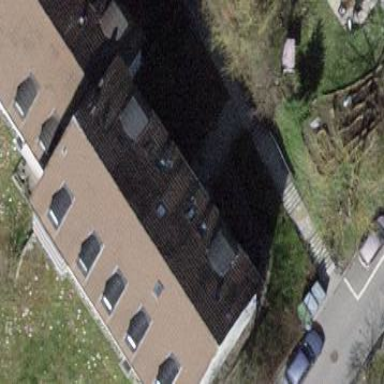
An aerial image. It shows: Residential building.